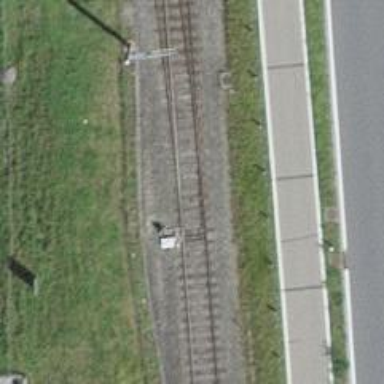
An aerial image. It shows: Railway switch.